Field crop: maize
Growth stage: 1
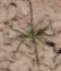
Species: salsola